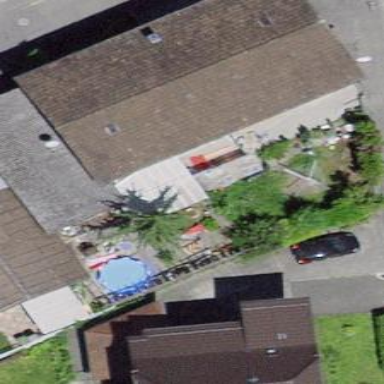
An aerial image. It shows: Terrace building with gabled roof.